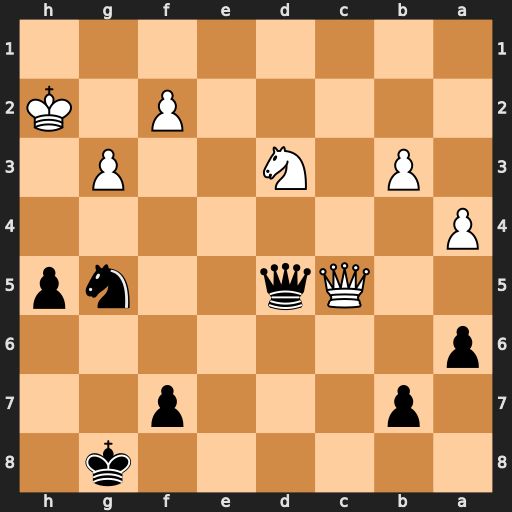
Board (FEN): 6k1/1p3p2/p7/2Qq2np/P7/1P1N2P1/5P1K/8
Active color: b
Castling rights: -
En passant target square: -
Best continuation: Nf3+ Kh1 Qxd3